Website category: jobs
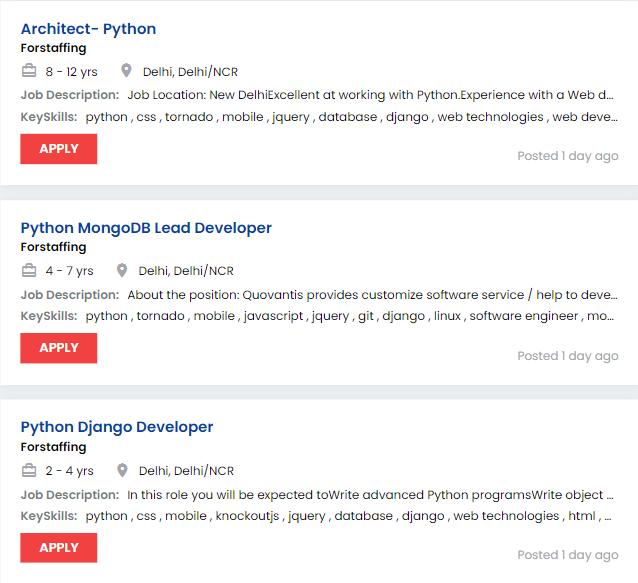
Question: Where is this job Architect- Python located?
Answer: Delhi, Delhi/NCR

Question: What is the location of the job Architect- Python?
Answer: Delhi, Delhi/NCR

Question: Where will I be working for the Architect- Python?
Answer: Delhi, Delhi/NCR

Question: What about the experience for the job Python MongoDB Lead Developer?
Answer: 4 - 7 yrs

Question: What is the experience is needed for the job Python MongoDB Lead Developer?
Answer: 4 - 7 yrs

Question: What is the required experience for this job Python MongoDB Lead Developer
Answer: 4 - 7 yrs

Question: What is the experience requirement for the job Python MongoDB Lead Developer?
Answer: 4 - 7 yrs

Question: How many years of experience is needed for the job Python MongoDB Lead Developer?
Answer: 4 - 7 yrs

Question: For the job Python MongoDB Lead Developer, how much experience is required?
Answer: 4 - 7 yrs

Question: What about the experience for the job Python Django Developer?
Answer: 2 - 4 yrs

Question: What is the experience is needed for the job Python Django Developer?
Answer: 2 - 4 yrs

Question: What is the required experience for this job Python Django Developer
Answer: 2 - 4 yrs

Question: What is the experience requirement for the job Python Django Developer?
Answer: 2 - 4 yrs

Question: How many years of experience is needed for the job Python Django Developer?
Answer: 2 - 4 yrs

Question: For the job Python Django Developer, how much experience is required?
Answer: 2 - 4 yrs

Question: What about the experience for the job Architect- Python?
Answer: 8 - 12 yrs

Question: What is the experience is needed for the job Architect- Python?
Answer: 8 - 12 yrs

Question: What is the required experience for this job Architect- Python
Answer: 8 - 12 yrs

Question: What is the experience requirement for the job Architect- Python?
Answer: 8 - 12 yrs

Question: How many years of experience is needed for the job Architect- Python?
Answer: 8 - 12 yrs

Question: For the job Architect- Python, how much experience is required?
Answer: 8 - 12 yrs

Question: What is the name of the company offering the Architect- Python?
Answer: Forstaffing

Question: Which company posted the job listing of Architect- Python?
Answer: Forstaffing

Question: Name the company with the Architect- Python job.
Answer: Forstaffing

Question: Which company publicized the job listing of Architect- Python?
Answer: Forstaffing

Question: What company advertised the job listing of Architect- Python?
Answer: Forstaffing

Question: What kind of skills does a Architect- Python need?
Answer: python , css , tornado , mobile , jquery , database , django , web technologies , web development , html

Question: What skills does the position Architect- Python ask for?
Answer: python , css , tornado , mobile , jquery , database , django , web technologies , web development , html

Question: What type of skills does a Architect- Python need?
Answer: python , css , tornado , mobile , jquery , database , django , web technologies , web development , html

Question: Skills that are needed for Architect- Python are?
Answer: python , css , tornado , mobile , jquery , database , django , web technologies , web development , html

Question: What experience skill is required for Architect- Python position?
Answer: python , css , tornado , mobile , jquery , database , django , web technologies , web development , html

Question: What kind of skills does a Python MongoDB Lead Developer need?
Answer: python , tornado , mobile , javascript , jquery , git , django , linux , software engineer , mongodb , couchdb

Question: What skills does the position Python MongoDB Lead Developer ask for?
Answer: python , tornado , mobile , javascript , jquery , git , django , linux , software engineer , mongodb , couchdb

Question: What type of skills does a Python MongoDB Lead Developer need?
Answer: python , tornado , mobile , javascript , jquery , git , django , linux , software engineer , mongodb , couchdb

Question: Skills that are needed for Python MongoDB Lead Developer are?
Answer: python , tornado , mobile , javascript , jquery , git , django , linux , software engineer , mongodb , couchdb

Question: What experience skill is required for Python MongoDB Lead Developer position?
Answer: python , tornado , mobile , javascript , jquery , git , django , linux , software engineer , mongodb , couchdb

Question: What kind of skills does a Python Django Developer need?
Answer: python , css , mobile , knockoutjs , jquery , database , django , web technologies , html , angularjs

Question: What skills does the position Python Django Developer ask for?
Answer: python , css , mobile , knockoutjs , jquery , database , django , web technologies , html , angularjs

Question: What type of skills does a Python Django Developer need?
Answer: python , css , mobile , knockoutjs , jquery , database , django , web technologies , html , angularjs

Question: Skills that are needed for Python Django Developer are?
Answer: python , css , mobile , knockoutjs , jquery , database , django , web technologies , html , angularjs

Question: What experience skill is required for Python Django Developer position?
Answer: python , css , mobile , knockoutjs , jquery , database , django , web technologies , html , angularjs